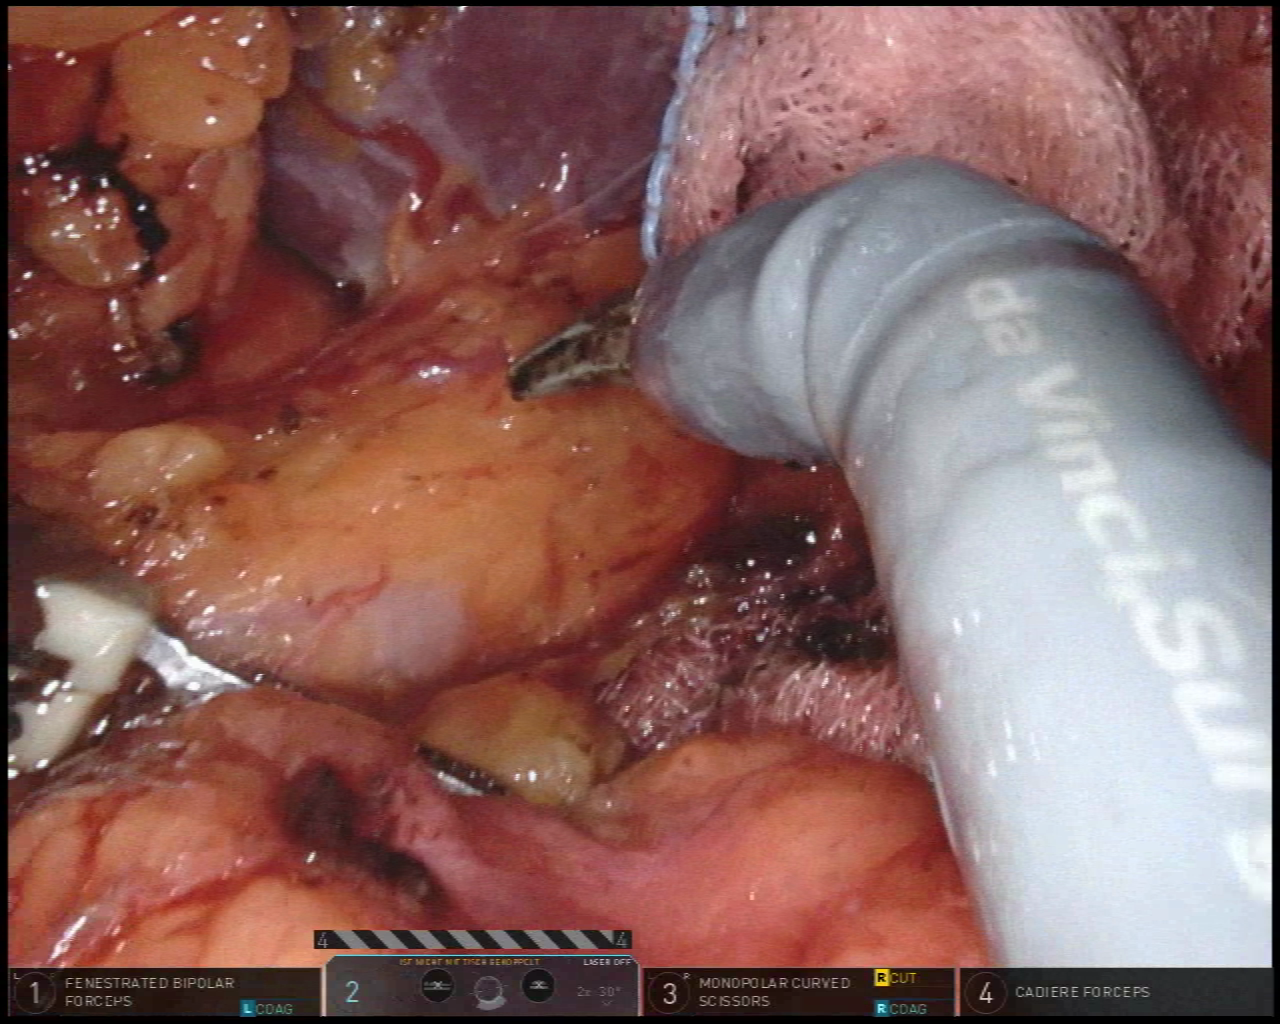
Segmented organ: spleen
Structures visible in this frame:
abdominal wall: no
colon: no
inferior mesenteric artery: no
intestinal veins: no
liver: no
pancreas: no
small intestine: no
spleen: yes
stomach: yes
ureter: no
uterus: no
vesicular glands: no